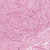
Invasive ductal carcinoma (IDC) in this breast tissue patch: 0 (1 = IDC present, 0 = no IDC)